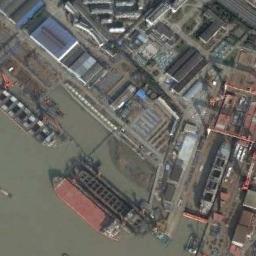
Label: ship